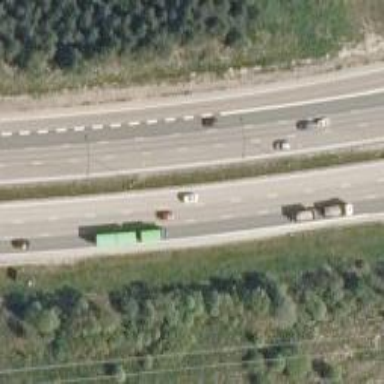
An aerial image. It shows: Asphalt motorway.